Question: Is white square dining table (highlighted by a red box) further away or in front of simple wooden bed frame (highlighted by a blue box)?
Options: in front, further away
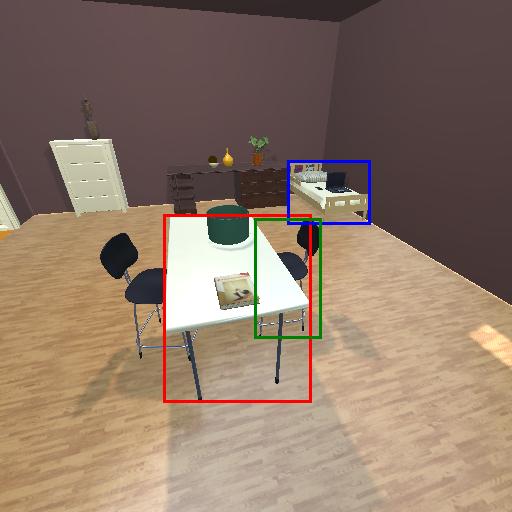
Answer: in front